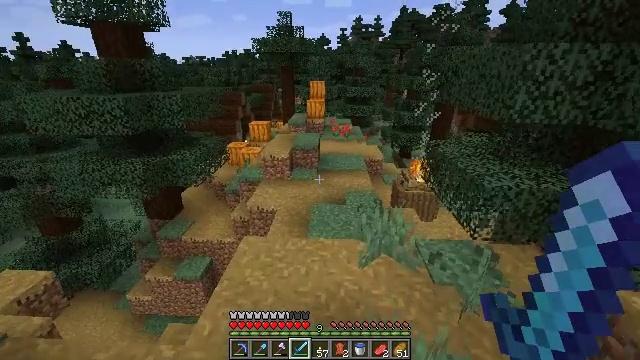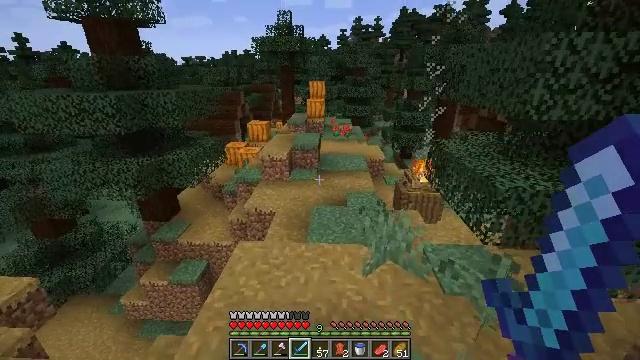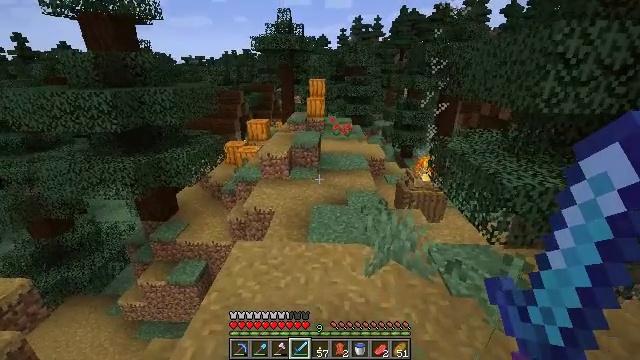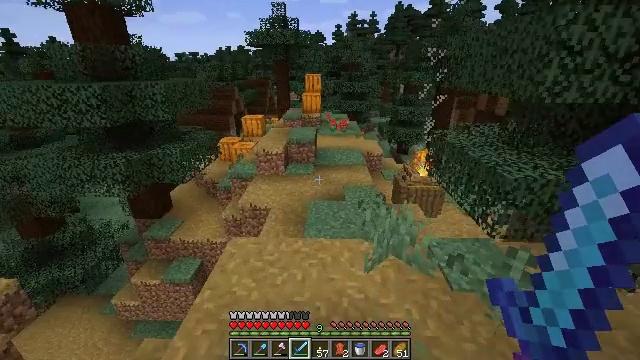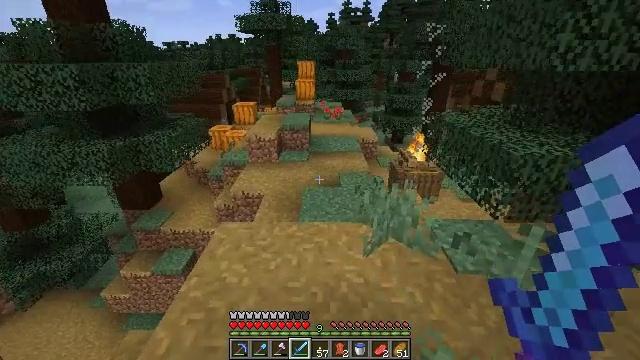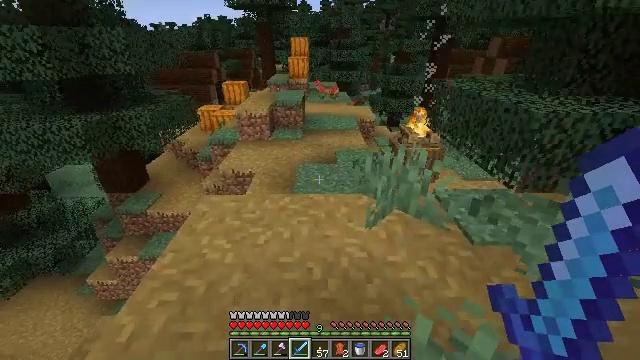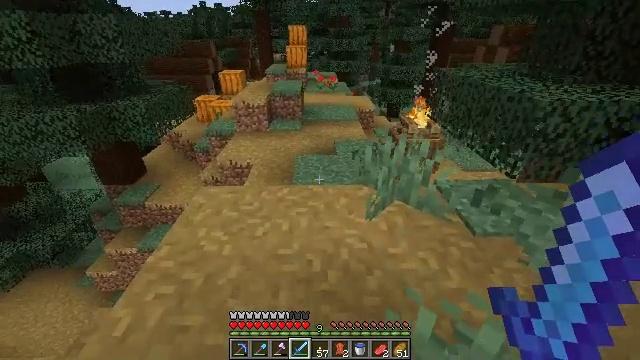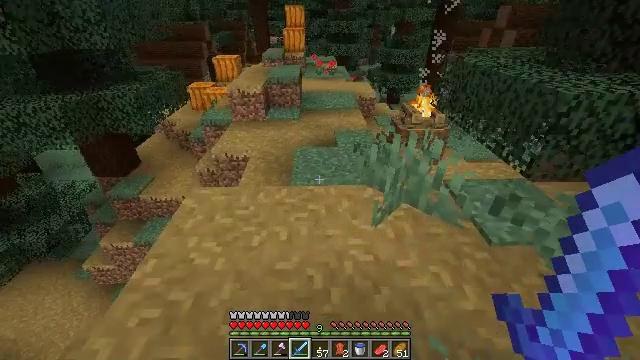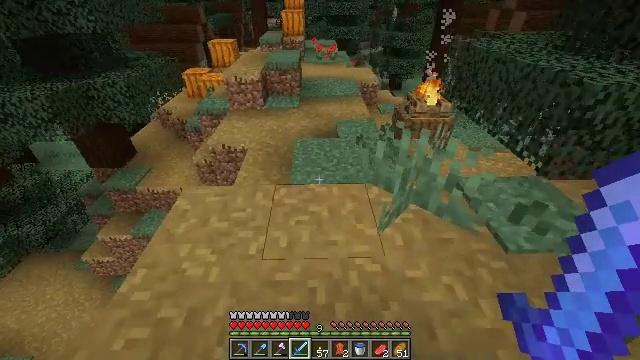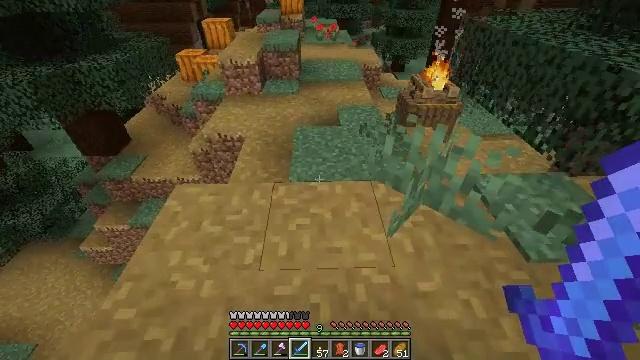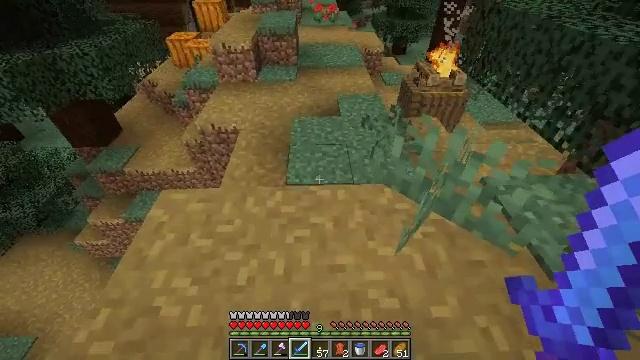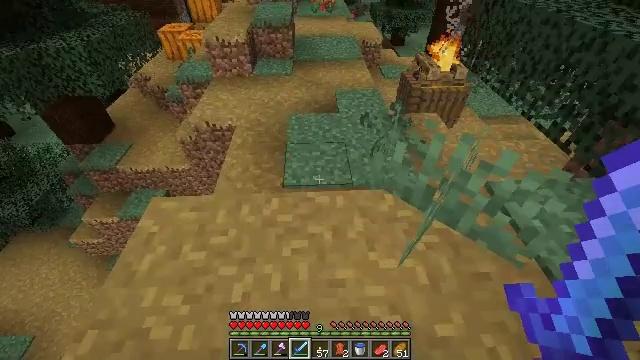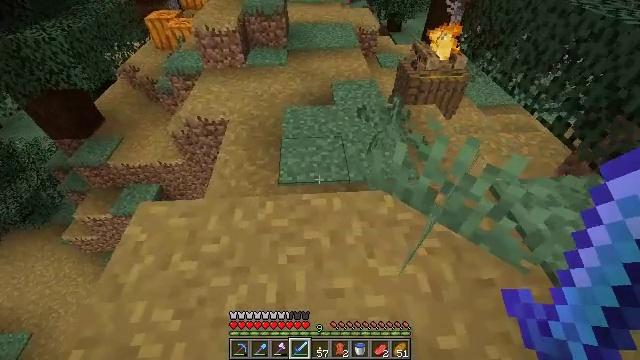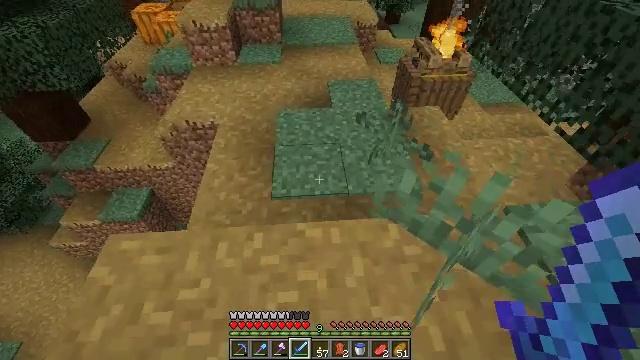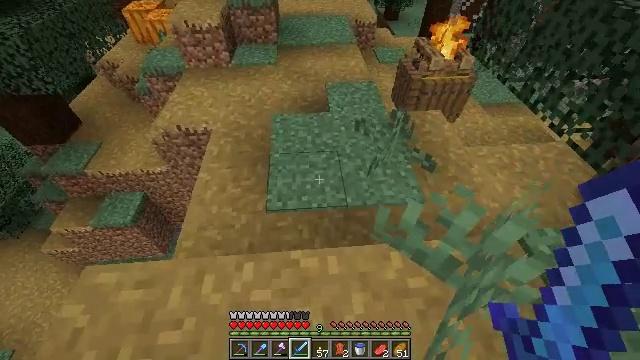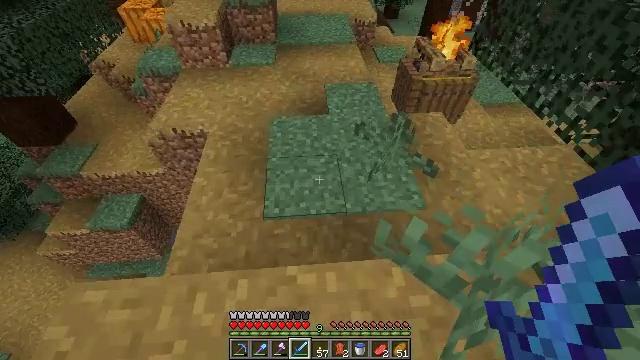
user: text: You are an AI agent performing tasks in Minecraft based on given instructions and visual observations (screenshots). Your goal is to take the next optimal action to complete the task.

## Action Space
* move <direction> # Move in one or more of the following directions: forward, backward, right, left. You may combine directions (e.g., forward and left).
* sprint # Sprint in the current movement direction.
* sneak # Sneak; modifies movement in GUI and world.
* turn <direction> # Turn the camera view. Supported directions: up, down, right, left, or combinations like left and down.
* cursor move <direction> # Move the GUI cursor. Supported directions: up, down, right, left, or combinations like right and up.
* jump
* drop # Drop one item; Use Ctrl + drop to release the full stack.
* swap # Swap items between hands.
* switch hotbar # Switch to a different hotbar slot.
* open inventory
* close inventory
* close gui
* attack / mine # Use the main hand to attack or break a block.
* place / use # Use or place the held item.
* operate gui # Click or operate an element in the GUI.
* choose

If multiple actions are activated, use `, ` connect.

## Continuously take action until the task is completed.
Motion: motion action
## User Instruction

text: Break the sweet berry bush to collect berries.
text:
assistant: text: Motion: move forward
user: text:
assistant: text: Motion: move forward
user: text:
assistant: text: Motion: move forward
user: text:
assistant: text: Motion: move forward, turn right and down
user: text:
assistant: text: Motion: move forward, turn right and down
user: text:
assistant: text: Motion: move forward, turn down
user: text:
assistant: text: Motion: move forward, turn down
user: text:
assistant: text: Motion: move forward, turn down
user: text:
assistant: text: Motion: move forward, turn down
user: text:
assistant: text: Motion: move forward, turn down
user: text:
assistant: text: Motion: move forward, turn down
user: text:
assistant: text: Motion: move forward, turn right and down
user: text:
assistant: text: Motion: move forward, turn down
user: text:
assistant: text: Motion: move forward
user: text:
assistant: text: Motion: move forward
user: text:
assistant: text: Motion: move forward
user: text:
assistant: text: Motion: move forward
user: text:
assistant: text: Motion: move forward
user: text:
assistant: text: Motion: move forward, turn right
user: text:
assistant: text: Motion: move forward, turn right and up
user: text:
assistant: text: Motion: move forward, turn right and up
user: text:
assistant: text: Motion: move forward, turn right and up
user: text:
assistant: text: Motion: move forward, turn right and up
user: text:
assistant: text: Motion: move forward, turn up
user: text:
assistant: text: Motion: move forward, turn left and up
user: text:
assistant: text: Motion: move forward
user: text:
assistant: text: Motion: move forward
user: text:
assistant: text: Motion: move forward
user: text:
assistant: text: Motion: move forward
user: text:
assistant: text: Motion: move forward